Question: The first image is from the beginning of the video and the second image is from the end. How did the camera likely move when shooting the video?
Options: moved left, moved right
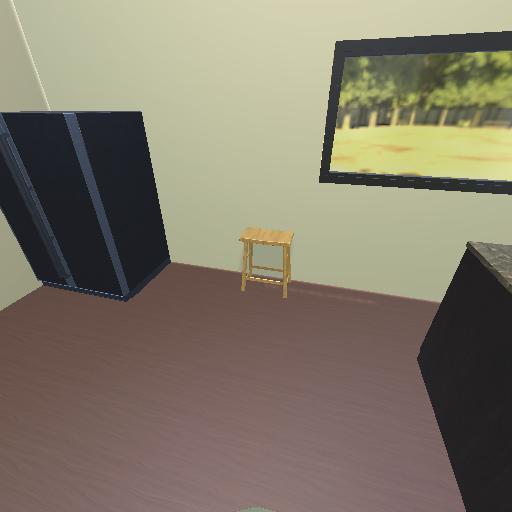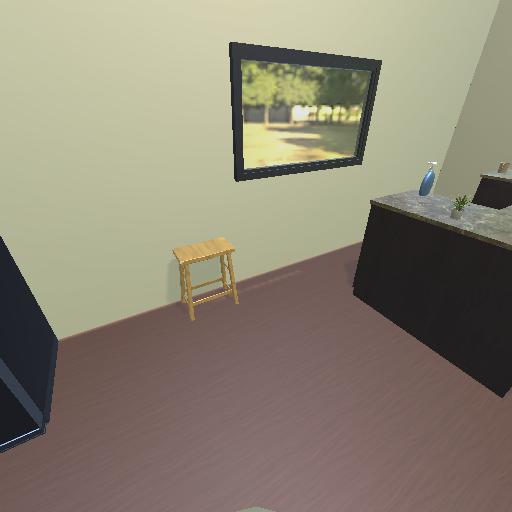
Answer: moved left